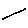
Label: line